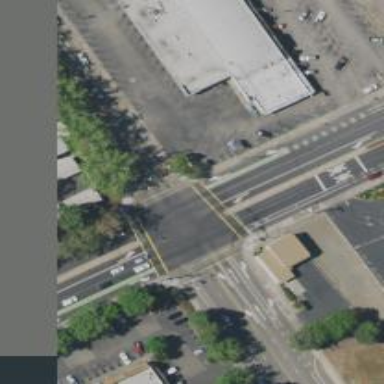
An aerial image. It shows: Secondary road with separate asphalt sidewalk.